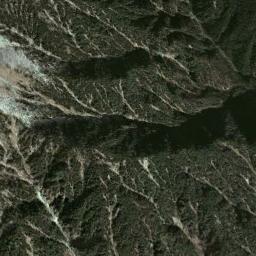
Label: mountain